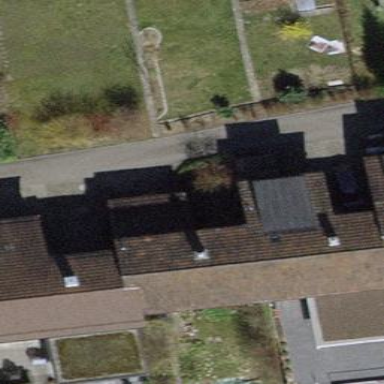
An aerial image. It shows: Building with tile roof.